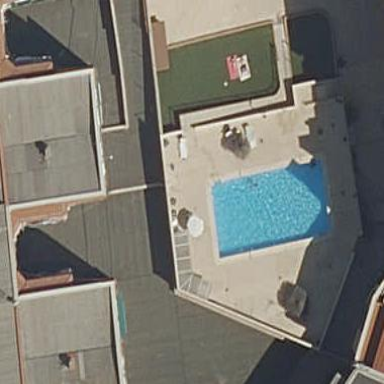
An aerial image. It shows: Swimming pool located in leisure land.